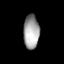
Tissue: lung
Cell type: Epithelial cells
Senescence score: 0.1091
Nuclear area (px): 525
Mean DAPI intensity: 161.316